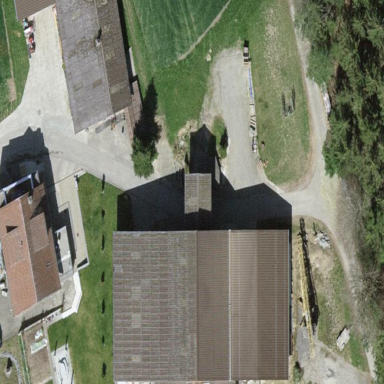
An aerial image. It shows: Farmyard area.